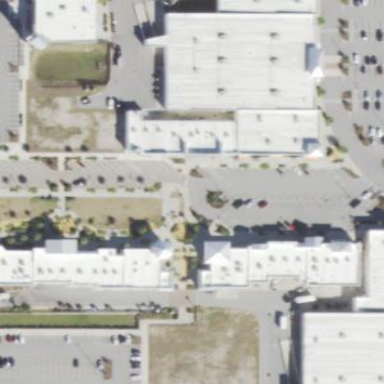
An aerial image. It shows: Retail building.